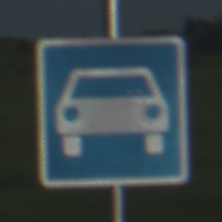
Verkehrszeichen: Kraftfahrstrasse
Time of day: MorningAfternoon
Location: Outdoor (Nature)
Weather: Clear
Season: NotSpecified
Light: Natural